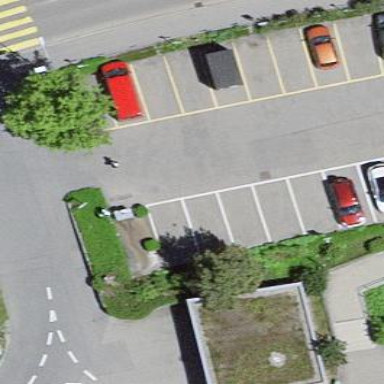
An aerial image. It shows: Parking area with surface.